Question: I'v made some charts using Google Charts Api that i want to display in NopCommerce Amin Panel. However i want to follow the existing layout but it dosn't work for me. Tried using tables, tr's td's, changing class on different tags but none of this works.
How would i go about displaying my charts with default admin layout?
This is what i want to display, just 4 simple divs:
'''
<div id="chart_div1" style="width: 900px; height: 500px;">
</div>
<div id="chart_div2" style="width: 900px; height: 500px;">
</div>
<div id="chart_div3" style="width: 900px; height: 500px;">
</div>
<div id="chart_div4" style="width: 900px; height: 500px;">
</div>
'''
The admin panel is showing it's just that i want the same coloured tables around my charts.
This is what it looks like now:

Thx
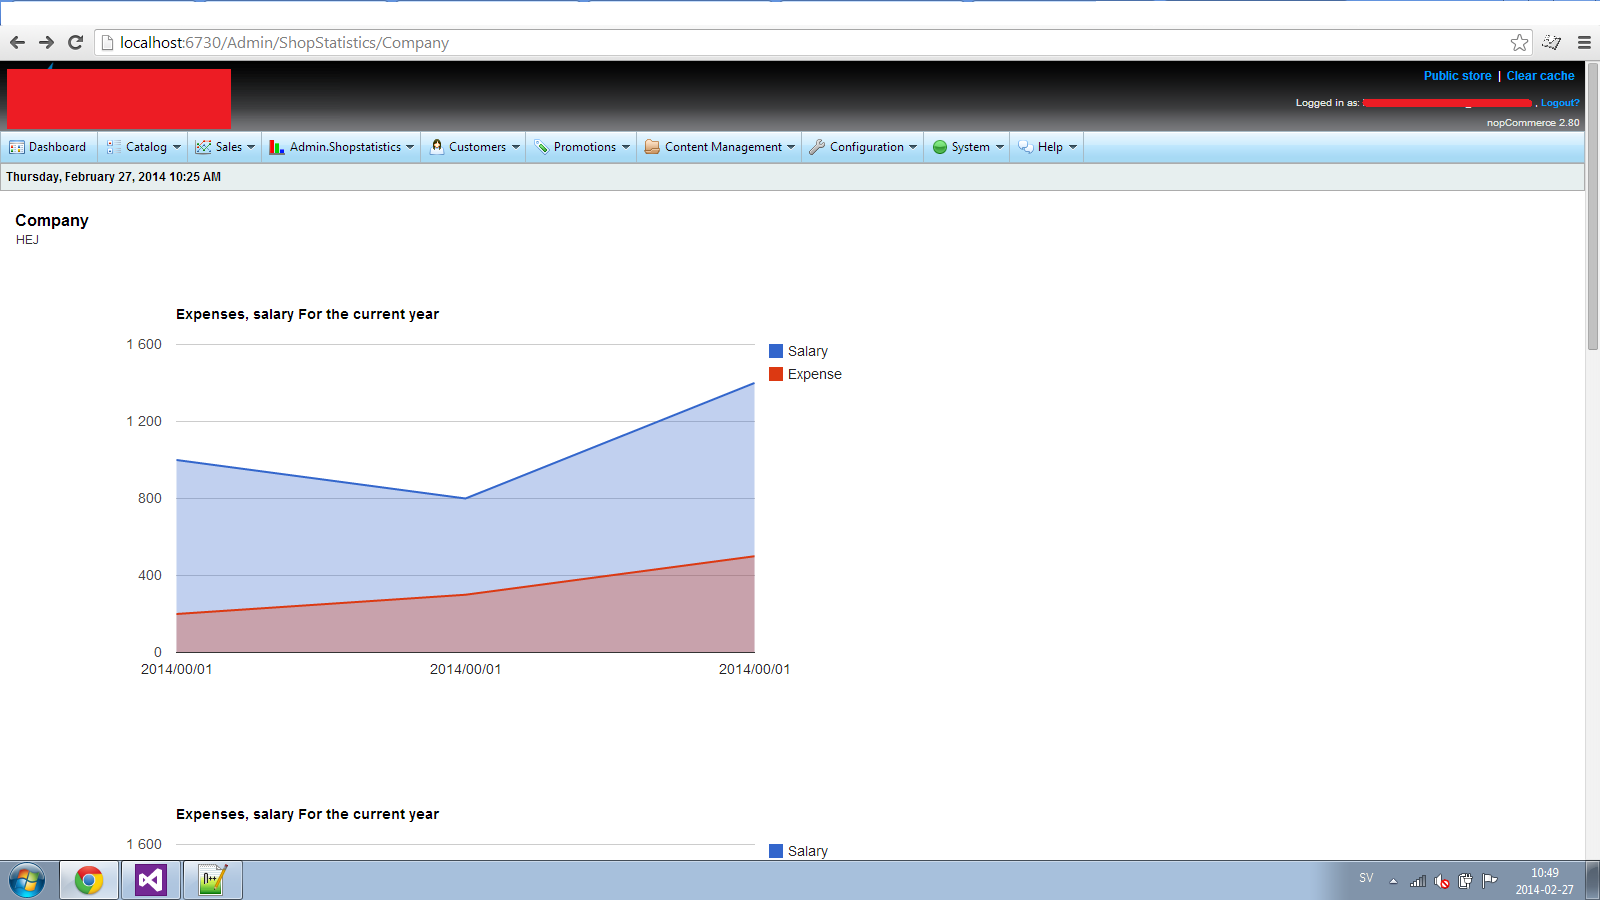
Answer: The central tables used in nopcommerce admin area are built with telerik controls.
Direct control over their editing is very limited.
Your best bet would be to imitate the tables styles in your own admin stylesheet to create the appearance of tables that look like the telerik theme.
If you are using the default theme as you image indicates you can open:
> \Content3.2.611 elerik.default.min.css
Copy the table styles you desire into your admin 'styles.css'
> \Administration\Content\styles.css
Any tables you add to the admin area will then look the same as the telerik grid.